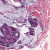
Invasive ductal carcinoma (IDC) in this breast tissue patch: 1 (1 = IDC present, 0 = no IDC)